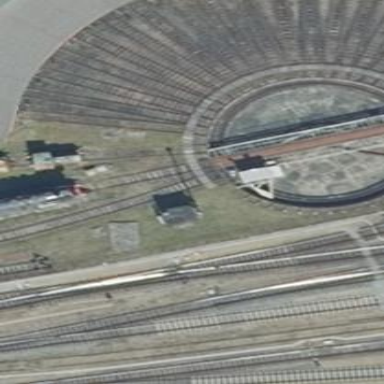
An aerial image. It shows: Railway turntable.